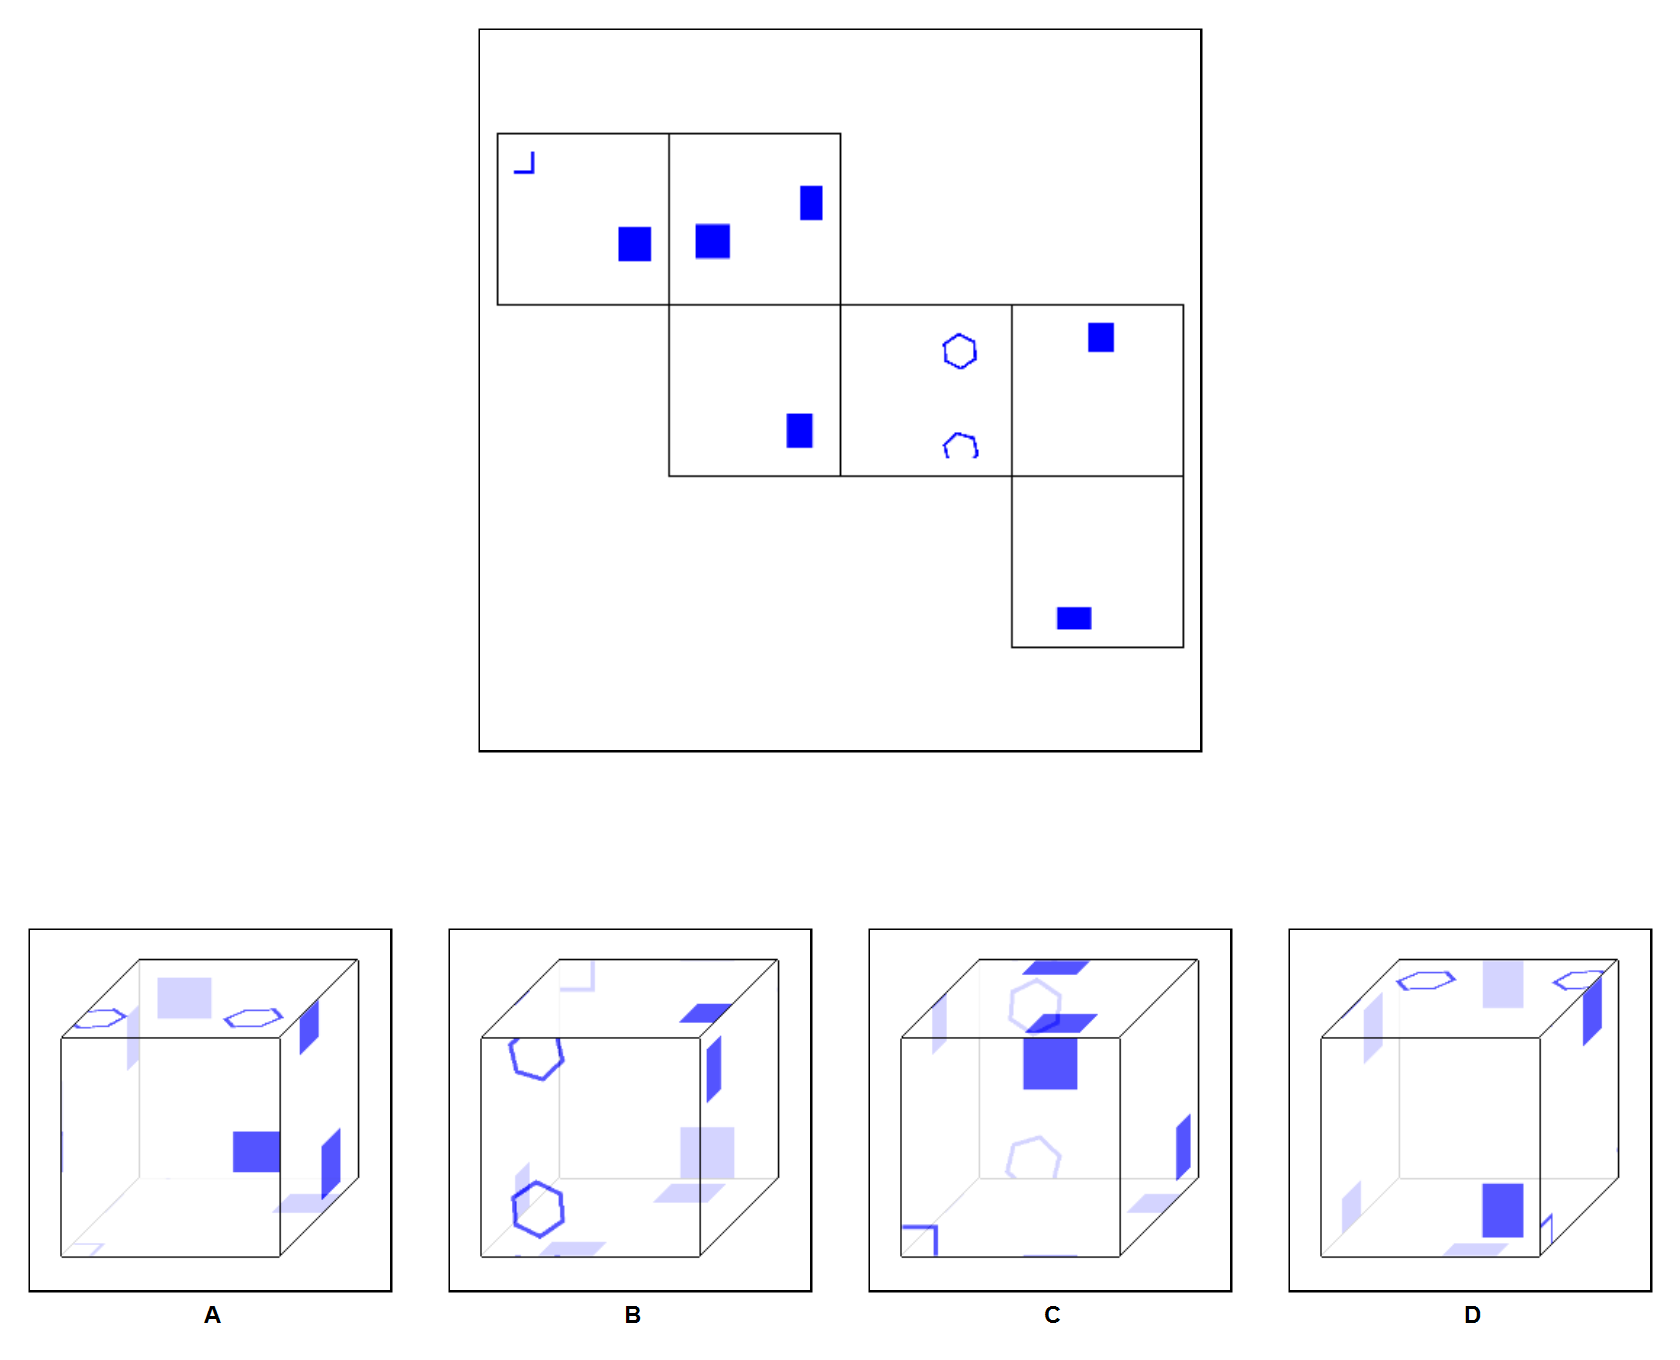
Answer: D